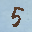
Label: 5